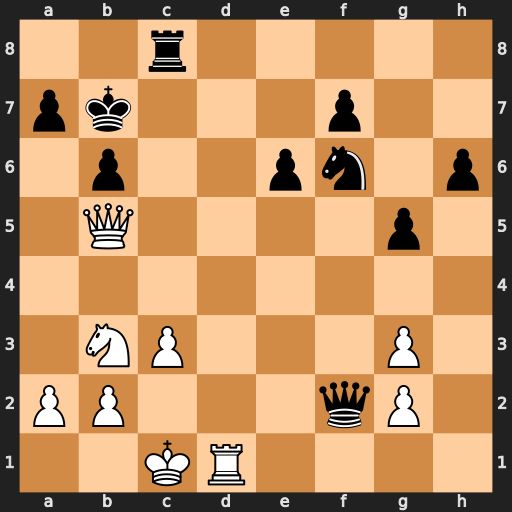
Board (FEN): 2r5/pk3p2/1p2pn1p/1Q4p1/8/1NP3P1/PP3qP1/2KR4
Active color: w
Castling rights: -
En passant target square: -
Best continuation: Na5+ Kb8 Qe5+ Ka8 Qc7 Qe3+ Kb1